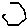
Label: hexagon